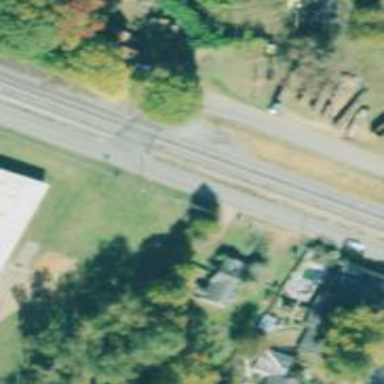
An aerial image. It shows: Railway level crossing.